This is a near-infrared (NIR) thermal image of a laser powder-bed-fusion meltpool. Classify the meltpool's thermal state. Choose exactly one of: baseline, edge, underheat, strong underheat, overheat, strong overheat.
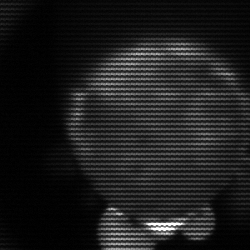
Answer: edge